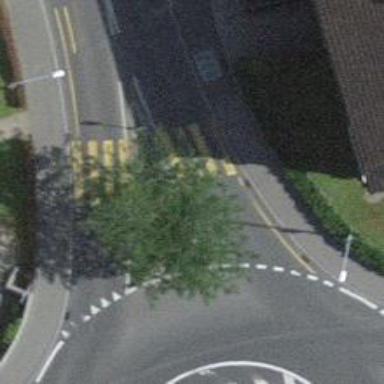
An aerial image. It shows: Kerb serving as barrier.